Question: Can someone help me with this problem?
I need to create a column that counts the number of times that each machine is working at the same time. For that, I need to compare the time intervals worked for each machine and analyze if there are overlaps. The idea would be to obtain a table similar to this

Code in R:
'''
datateste <- data.frame(id = 1:9,
machine_id = c("A","B","C","A","A","B","C","B","A"),
start_time = c("01/12/2021 00:00:00","01/12/2021 04:15:10","01/12/2021 00:15:00","01/12/2021 00:05:07","01/12/2021 00:35:00","01/12/2021 04:00:00","01/12/2021 04:07:00","01/12/2021 04:44:34","01/12/2021 00:15:00"),
end_time = c("01/12/2021 00:10:10","01/12/2021 04:45:03","01/12/2021 00:30:53","01/12/2021 00:30:02","01/12/2021 00:39:00","01/12/2021 04:12:45","01/12/2021 04:34:00","01/12/2021 05:06:34","01/12/2021 00:35:00"))
datateste
'''
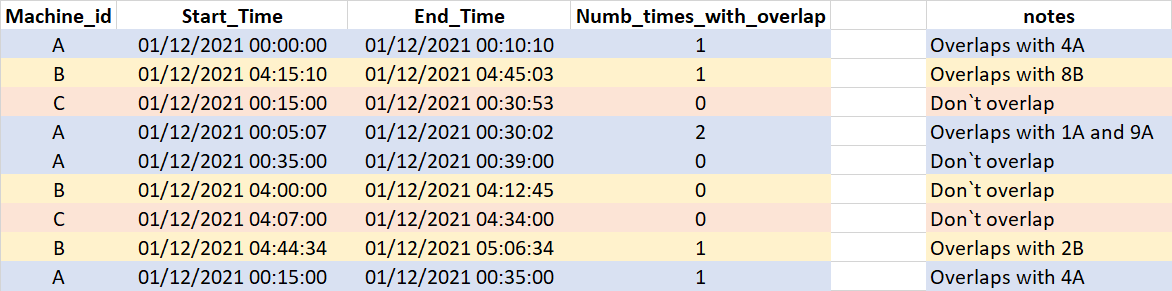
Answer: First I would recommend using 'lubridate' since this involves time intervals and 'purrr' since you are essentially needing iterate through the individual intervals to compare against the list.
Two notes based on your desired outcome. First, 'lubridate' views intervals as inclusive of their boundaries, i.e. if two intervals share a boundary they overlap. This means, for example, 5A and 9A overlap because one starts at 00:35:00 and the other ends at 00:35:00. Second, while it's not clear from your problem description, it appears you only want to compare across the same machine. For example, it doesn't count that 4A is running at the same time as 3C.
'''
library(dplyr)
library(lubridate)
library(purrr)
datateste %>%
mutate(
run_interval = interval(dmy_hms(start_time), dmy_hms(end_time)),
numb_times_with_overlap = imap_int(
run_interval,
~sum(
int_overlaps(.x, run_interval) &
(machine_id == machine_id[.y])
) - 1L
)
) %>%
select(-run_interval)
#> id machine_id start_time end_time numb_times_with_overlap
#> 1 1 A 01/12/2021 00:00:00 01/12/2021 00:10:10 1
#> 2 2 B 01/12/2021 04:15:10 01/12/2021 04:45:03 1
#> 3 3 C 01/12/2021 00:15:00 01/12/2021 00:30:53 0
#> 4 4 A 01/12/2021 00:05:07 01/12/2021 00:30:02 2
#> 5 5 A 01/12/2021 00:35:00 01/12/2021 00:39:00 1
#> 6 6 B 01/12/2021 04:00:00 01/12/2021 04:12:45 0
#> 7 7 C 01/12/2021 04:07:00 01/12/2021 04:34:00 0
#> 8 8 B 01/12/2021 04:44:34 01/12/2021 05:06:34 1
#> 9 9 A 01/12/2021 00:15:00 01/12/2021 00:35:00 2
'''
What's going on here is first, the we create a column of intervals ('run_interval'). Then we can then iterate through this column using a map function, in this case 'imap_int'. This compares the row to the entire column to using 'int_overlap', then includes only rows where 'machine_id' matches that row (the '.y' argument is the index of the current row). Summing a logical vector gives you a count and you need to subtract 1 to account for self-matching.
The counts are different from your expected results because of the previously mentioned way 'lubridate' determines overlaps. I suppose a work around would be to add a microsecond to each start time if you don't want this definition of an interval.